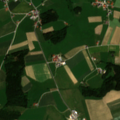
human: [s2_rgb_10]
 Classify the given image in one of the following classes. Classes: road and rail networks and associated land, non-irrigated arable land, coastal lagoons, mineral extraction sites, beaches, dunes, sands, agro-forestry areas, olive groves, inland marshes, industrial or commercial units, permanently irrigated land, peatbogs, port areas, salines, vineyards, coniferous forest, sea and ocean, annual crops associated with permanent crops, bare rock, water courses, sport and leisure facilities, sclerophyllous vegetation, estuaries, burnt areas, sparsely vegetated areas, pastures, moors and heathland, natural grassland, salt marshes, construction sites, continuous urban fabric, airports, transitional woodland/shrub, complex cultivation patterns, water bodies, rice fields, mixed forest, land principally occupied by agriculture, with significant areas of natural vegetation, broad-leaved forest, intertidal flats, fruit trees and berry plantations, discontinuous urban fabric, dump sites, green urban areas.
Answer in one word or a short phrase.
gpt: complex cultivation patterns, land principally occupied by agriculture, with significant areas of natural vegetation, coniferous forest